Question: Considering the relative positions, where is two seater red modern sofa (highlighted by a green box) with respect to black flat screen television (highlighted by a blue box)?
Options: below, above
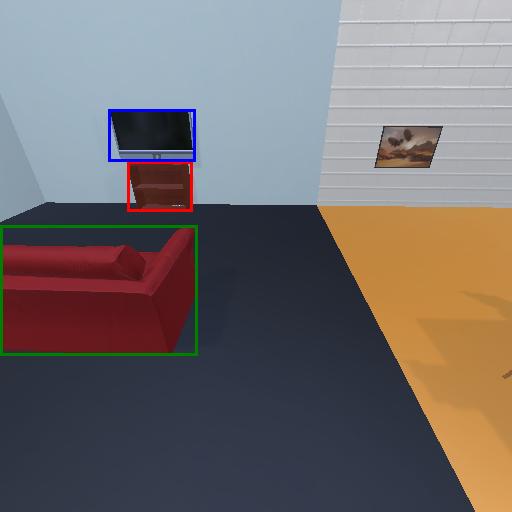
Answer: below